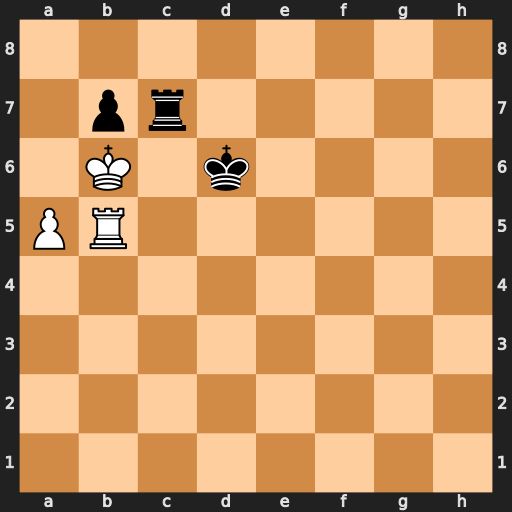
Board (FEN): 8/1pr5/1K1k4/PR6/8/8/8/8
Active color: w
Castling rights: -
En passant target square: -
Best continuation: Rd5+ Kxd5 Kxc7 Kc4 Kxb7